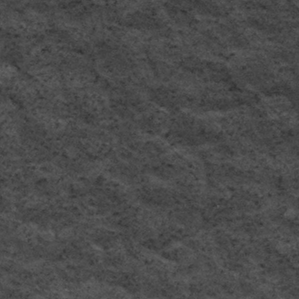
Label: frost